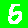
Digit: 5